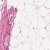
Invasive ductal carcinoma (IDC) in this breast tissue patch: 0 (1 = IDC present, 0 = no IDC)